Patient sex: M
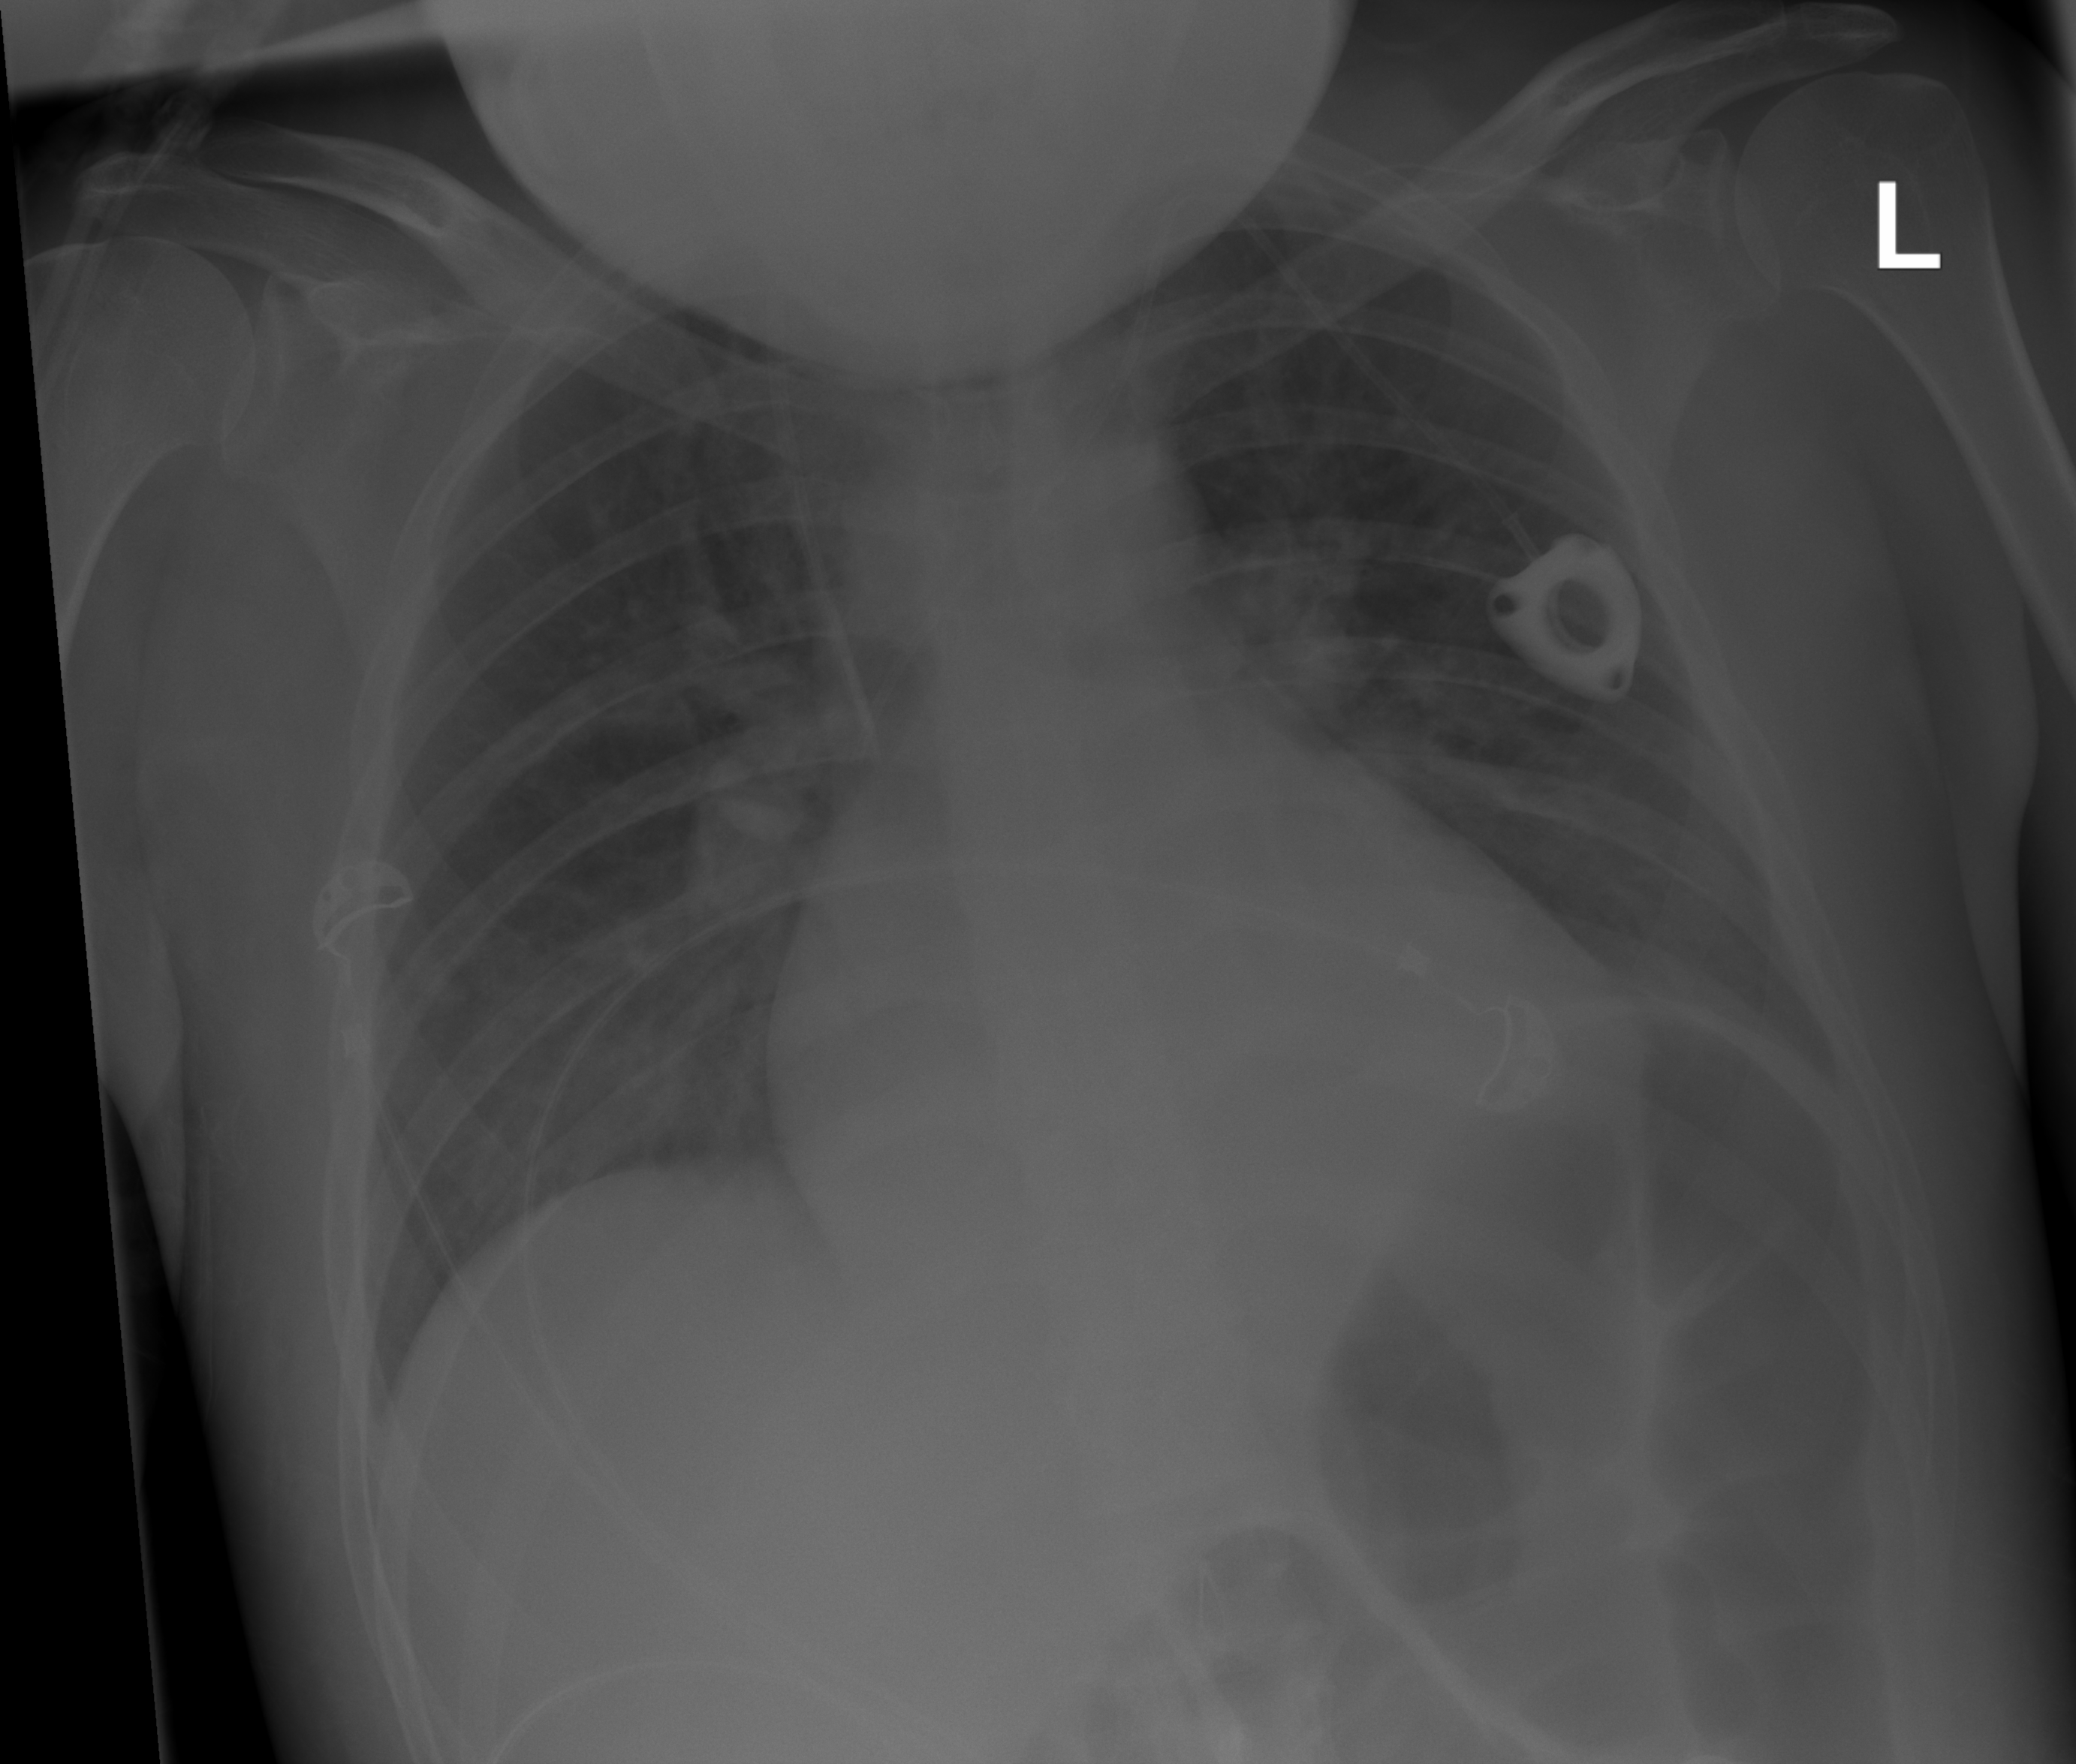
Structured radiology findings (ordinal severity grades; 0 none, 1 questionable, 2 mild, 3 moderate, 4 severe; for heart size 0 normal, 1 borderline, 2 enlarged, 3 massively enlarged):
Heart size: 2
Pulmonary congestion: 2
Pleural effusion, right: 1
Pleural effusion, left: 1
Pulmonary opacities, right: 2
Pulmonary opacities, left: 2
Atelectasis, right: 2
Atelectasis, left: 2